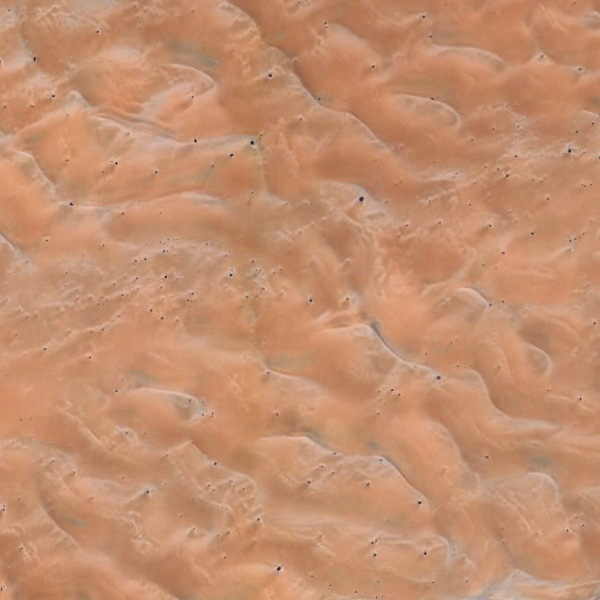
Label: Desert